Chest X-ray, PA view. Patient: 65 years old, sex M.
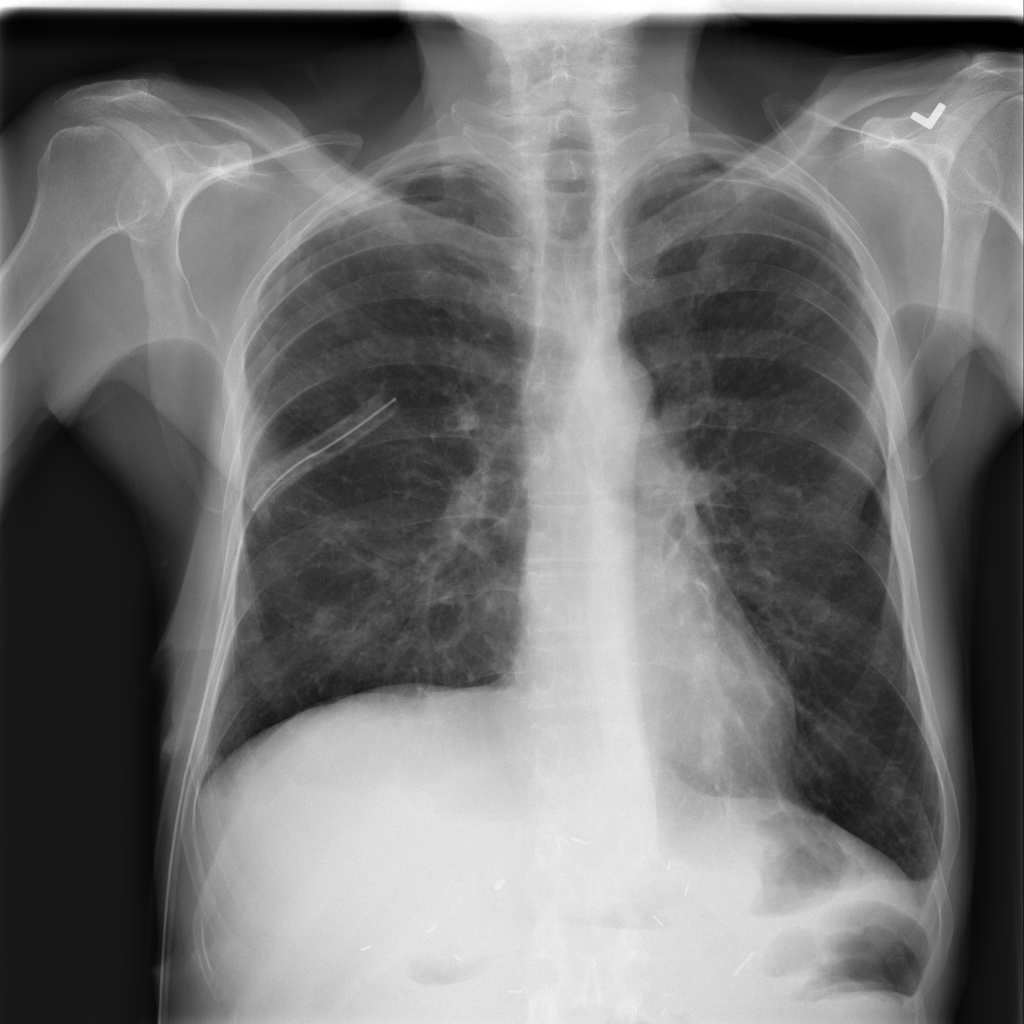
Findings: Pneumothorax